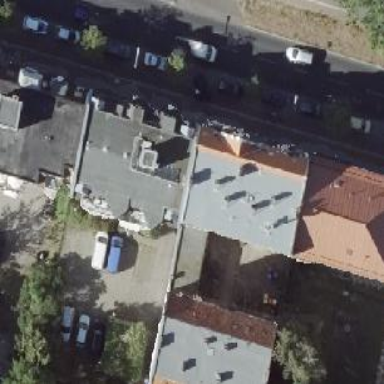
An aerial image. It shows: Apartment building with double saltbox roof shape.